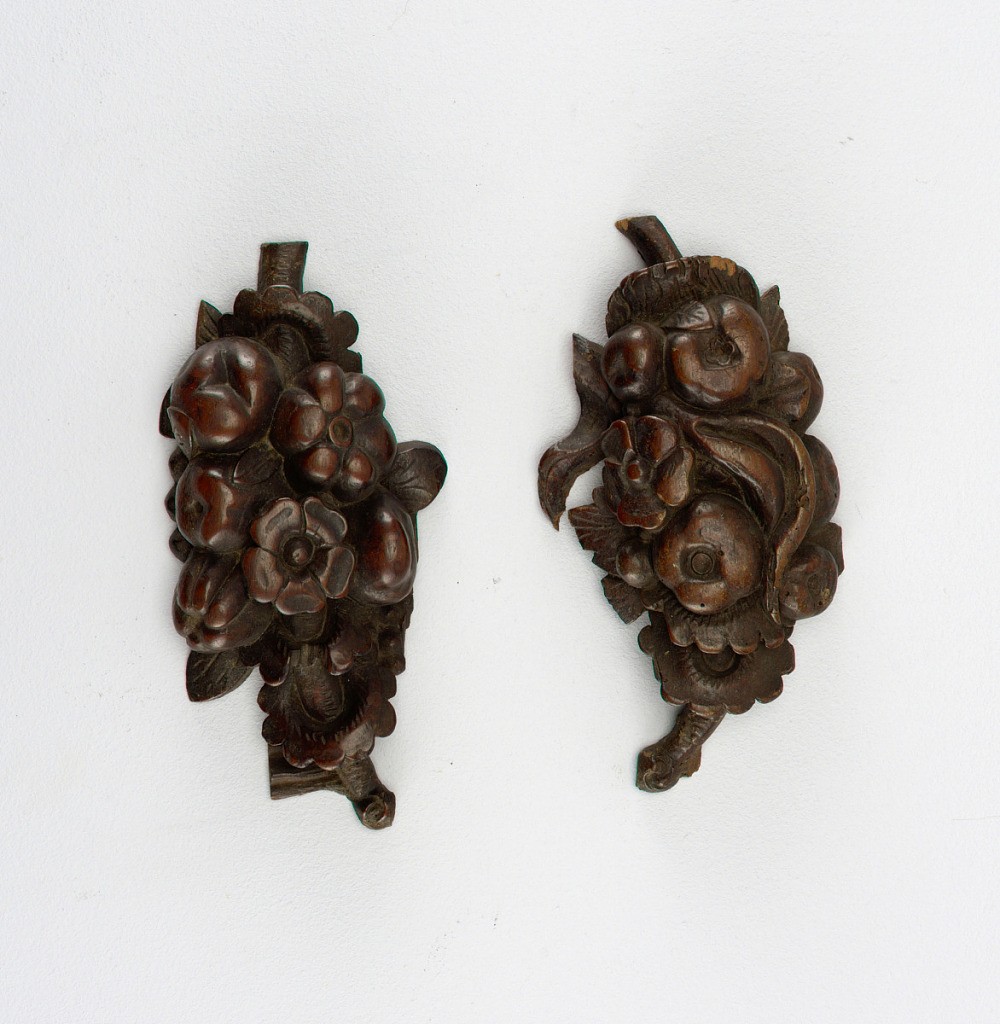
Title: Fragment
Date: ca. 1625
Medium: walnut
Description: cluster of fruits with ribbons.